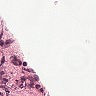
Metastatic tissue present: no